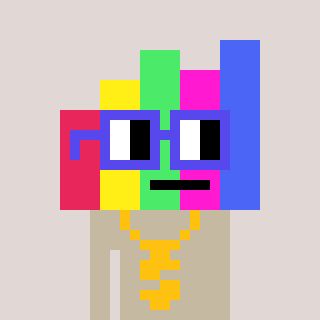
a pixel art character with square blue glasses, a bar chart-shaped head and a bege-colored body on a warm background